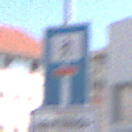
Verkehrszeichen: SackgasseFussgaengerDurchlaessig
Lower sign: HinweisGeaenderteVorfahrtVerkehrsfuehrungVerkehrsregelung3
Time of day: MorningAfternoon
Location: Outdoor (Urban)
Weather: Clear
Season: NotSpecified
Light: Natural